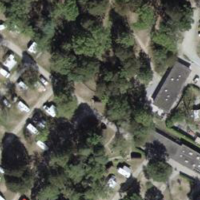
EUNIS habitat code: 52
Species observed at this site:
Autographa gamma
Cardamine heptaphylla
Ligdia adustata
Lymantria monacha
Idaea aversata